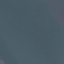
Label: SeaLake